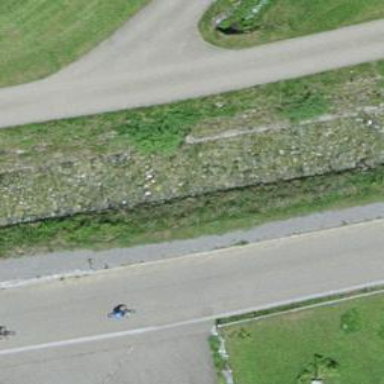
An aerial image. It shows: Gravel path with excellent visibility for trails.